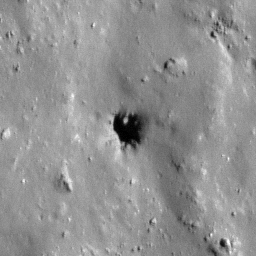
Pit: Tycho 14
Host crater: Tycho
Host type: impact_melt
Lunar coordinates: latitude -43.147, longitude 349.072